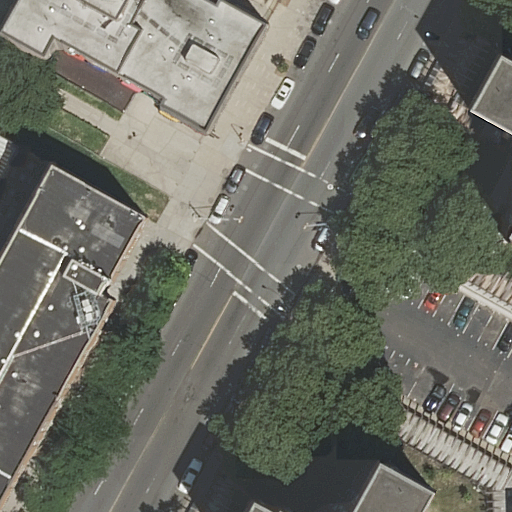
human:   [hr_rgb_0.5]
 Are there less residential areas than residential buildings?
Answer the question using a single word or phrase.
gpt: yes

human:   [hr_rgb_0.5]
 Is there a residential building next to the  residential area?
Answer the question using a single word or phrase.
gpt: yes

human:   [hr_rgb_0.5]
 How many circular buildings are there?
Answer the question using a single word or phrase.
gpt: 0

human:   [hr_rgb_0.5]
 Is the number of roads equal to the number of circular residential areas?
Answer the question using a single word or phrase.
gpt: no

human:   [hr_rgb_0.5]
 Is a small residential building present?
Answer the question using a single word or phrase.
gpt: yes

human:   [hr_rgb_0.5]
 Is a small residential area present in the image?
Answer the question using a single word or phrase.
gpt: no

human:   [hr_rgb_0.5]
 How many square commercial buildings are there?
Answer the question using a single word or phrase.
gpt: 0

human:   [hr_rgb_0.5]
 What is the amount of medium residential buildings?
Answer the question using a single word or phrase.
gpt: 1

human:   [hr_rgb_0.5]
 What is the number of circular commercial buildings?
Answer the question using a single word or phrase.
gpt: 0

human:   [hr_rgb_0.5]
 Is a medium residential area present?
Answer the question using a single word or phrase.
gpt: yes

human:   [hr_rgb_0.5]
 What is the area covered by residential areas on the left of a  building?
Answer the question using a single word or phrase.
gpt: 0m2

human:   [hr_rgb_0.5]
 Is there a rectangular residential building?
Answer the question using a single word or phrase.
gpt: yes

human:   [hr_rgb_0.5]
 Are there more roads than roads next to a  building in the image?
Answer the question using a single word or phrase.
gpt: no

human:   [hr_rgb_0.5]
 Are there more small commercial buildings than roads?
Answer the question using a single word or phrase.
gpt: no

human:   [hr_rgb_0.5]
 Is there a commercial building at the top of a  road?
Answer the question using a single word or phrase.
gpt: no

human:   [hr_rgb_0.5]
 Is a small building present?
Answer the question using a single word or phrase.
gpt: yes

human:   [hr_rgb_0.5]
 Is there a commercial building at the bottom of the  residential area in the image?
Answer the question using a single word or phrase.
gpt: no

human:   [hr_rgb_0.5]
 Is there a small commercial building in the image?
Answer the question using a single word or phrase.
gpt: no

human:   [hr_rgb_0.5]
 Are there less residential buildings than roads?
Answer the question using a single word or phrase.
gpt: no

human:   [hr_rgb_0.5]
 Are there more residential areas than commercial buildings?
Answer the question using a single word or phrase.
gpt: yes

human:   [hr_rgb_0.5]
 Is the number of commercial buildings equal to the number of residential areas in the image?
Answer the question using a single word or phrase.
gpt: no

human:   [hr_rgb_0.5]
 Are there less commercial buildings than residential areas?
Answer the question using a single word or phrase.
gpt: yes

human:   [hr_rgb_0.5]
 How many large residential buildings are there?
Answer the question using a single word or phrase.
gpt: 2

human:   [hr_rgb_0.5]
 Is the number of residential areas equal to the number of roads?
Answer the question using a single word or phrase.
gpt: no

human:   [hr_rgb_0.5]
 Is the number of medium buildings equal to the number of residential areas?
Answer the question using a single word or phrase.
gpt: yes

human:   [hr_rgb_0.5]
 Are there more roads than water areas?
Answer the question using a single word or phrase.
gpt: yes

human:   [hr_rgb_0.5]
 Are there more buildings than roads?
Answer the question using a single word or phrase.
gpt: yes

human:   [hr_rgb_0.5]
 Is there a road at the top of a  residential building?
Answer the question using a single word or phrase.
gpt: yes

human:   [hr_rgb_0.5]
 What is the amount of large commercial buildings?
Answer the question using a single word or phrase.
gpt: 0

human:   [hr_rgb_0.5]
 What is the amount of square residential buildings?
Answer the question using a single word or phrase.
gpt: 0

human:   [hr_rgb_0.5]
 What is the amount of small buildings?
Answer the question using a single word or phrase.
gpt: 2

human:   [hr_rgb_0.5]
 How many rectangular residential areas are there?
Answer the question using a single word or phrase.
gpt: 1

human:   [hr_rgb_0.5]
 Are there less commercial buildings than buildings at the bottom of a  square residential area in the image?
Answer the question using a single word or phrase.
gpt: no

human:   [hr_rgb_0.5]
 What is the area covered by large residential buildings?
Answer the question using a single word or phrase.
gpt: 1892m2

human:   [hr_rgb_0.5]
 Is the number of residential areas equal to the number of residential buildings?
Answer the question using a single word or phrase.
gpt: no

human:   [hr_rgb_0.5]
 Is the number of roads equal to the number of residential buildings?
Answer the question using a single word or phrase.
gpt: no